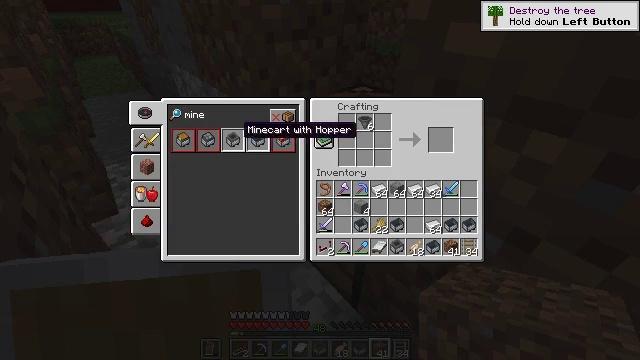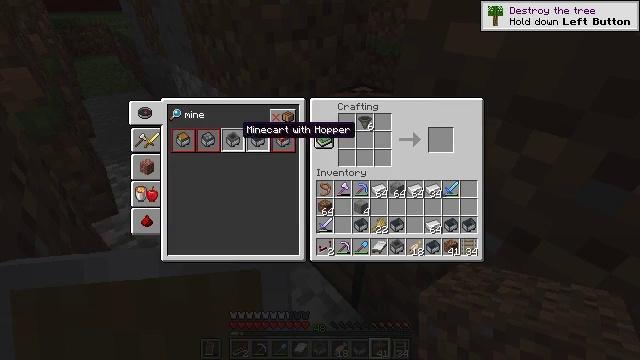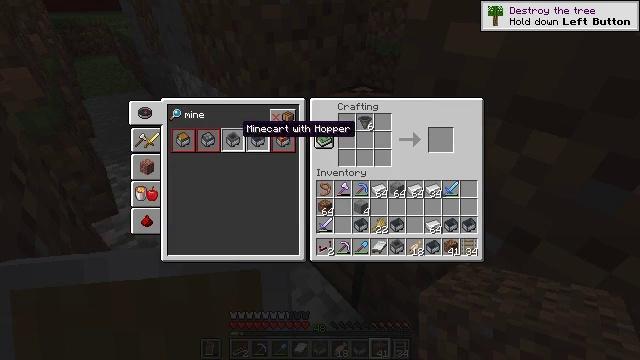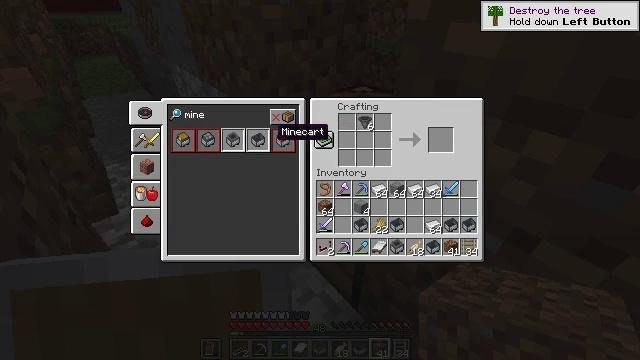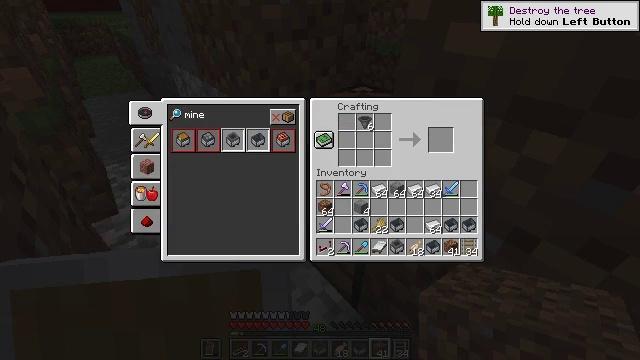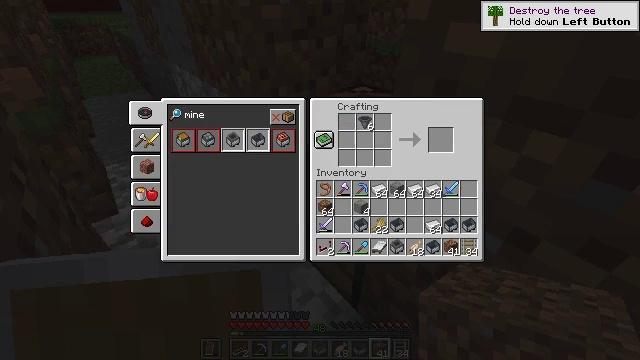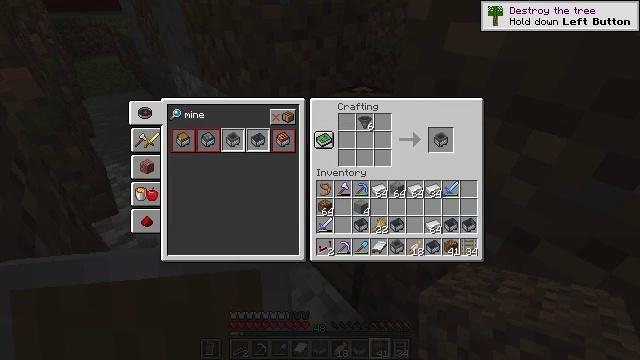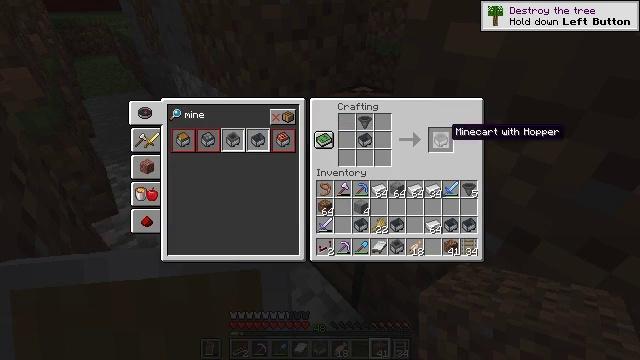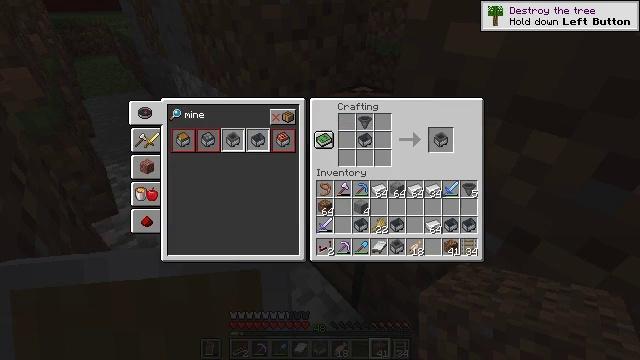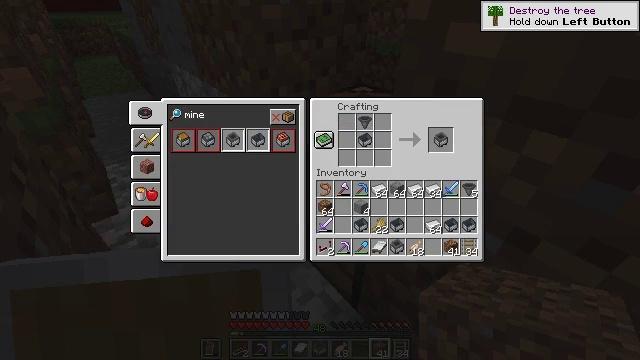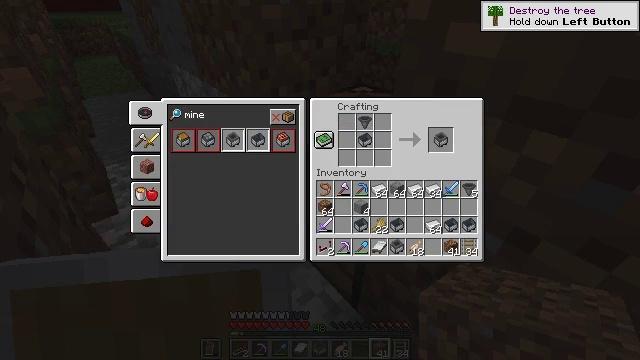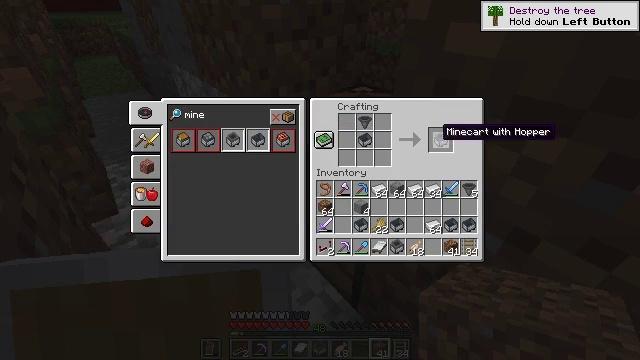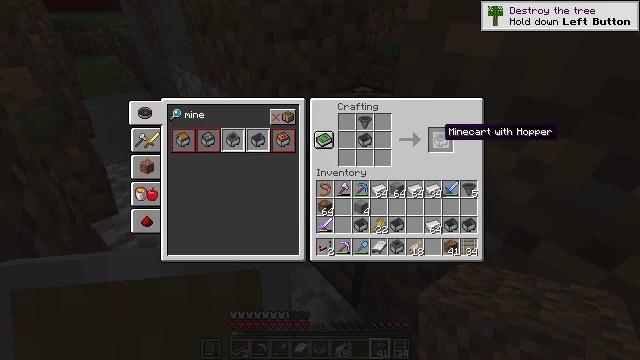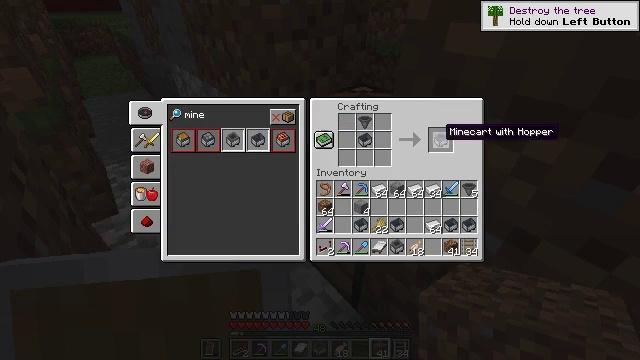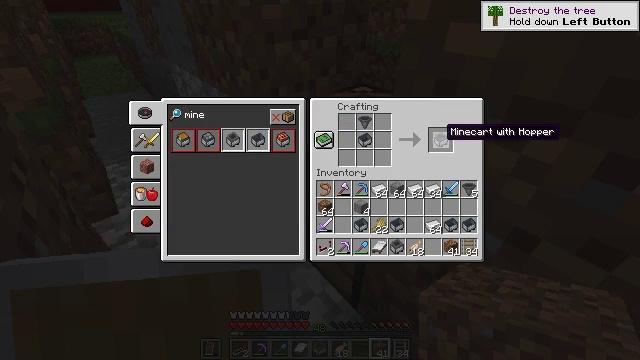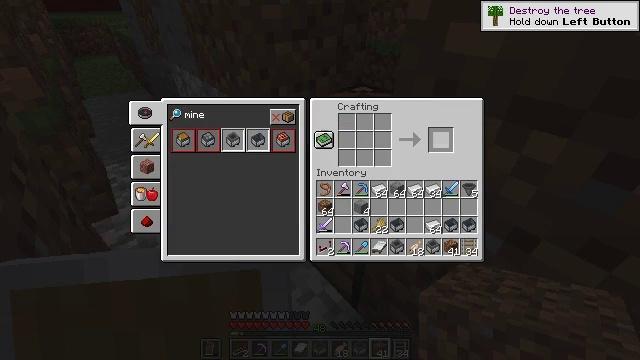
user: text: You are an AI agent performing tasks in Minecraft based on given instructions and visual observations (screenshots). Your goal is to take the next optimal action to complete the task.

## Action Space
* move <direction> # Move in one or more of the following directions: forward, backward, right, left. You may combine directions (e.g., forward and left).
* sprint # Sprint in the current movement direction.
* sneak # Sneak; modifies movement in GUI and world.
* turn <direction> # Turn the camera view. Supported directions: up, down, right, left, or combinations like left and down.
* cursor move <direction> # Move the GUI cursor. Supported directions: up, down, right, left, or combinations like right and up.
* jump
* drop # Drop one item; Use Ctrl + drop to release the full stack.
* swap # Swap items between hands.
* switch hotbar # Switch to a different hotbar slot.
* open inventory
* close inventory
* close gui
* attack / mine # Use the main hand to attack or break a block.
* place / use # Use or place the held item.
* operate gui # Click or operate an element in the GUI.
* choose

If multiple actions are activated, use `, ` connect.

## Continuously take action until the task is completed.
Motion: motion action
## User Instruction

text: Make a hopper minecart with a minecart and hopper on the crafting table.
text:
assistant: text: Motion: sneak, operate gui
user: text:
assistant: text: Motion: sneak, operate gui
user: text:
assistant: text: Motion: sneak, cursor move right
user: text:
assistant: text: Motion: sneak, cursor move right
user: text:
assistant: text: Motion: sneak
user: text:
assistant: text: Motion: sneak
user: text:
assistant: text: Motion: sneak, cursor move left
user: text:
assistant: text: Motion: sneak, cursor move left
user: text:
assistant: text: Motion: sneak
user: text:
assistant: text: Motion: sneak
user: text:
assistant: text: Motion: sneak, cursor move right
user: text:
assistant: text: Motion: sneak
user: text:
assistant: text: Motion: sneak
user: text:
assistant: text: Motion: sneak
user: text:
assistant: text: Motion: sneak, operate gui
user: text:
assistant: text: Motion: sneak, operate gui
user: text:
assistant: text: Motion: sneak, cursor move left
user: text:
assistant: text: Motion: sneak, cursor move left
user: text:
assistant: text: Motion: sneak, cursor move left
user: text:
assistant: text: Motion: sneak
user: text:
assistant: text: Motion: sneak
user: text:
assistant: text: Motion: sneak
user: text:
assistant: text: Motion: sneak, cursor move left
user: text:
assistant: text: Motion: sneak
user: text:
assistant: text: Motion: sneak
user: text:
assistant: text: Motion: sneak
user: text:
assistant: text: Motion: sneak, operate gui
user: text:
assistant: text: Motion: sneak, cursor move right, operate gui
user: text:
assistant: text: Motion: sneak, cursor move right
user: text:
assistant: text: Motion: sneak, cursor move right